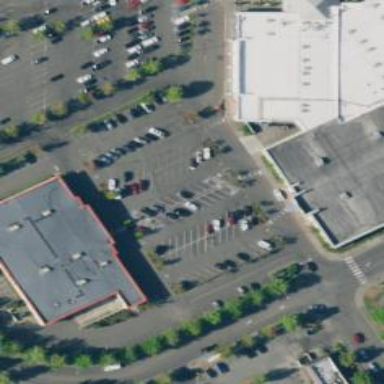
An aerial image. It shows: Flat roof retail building.